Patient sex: M
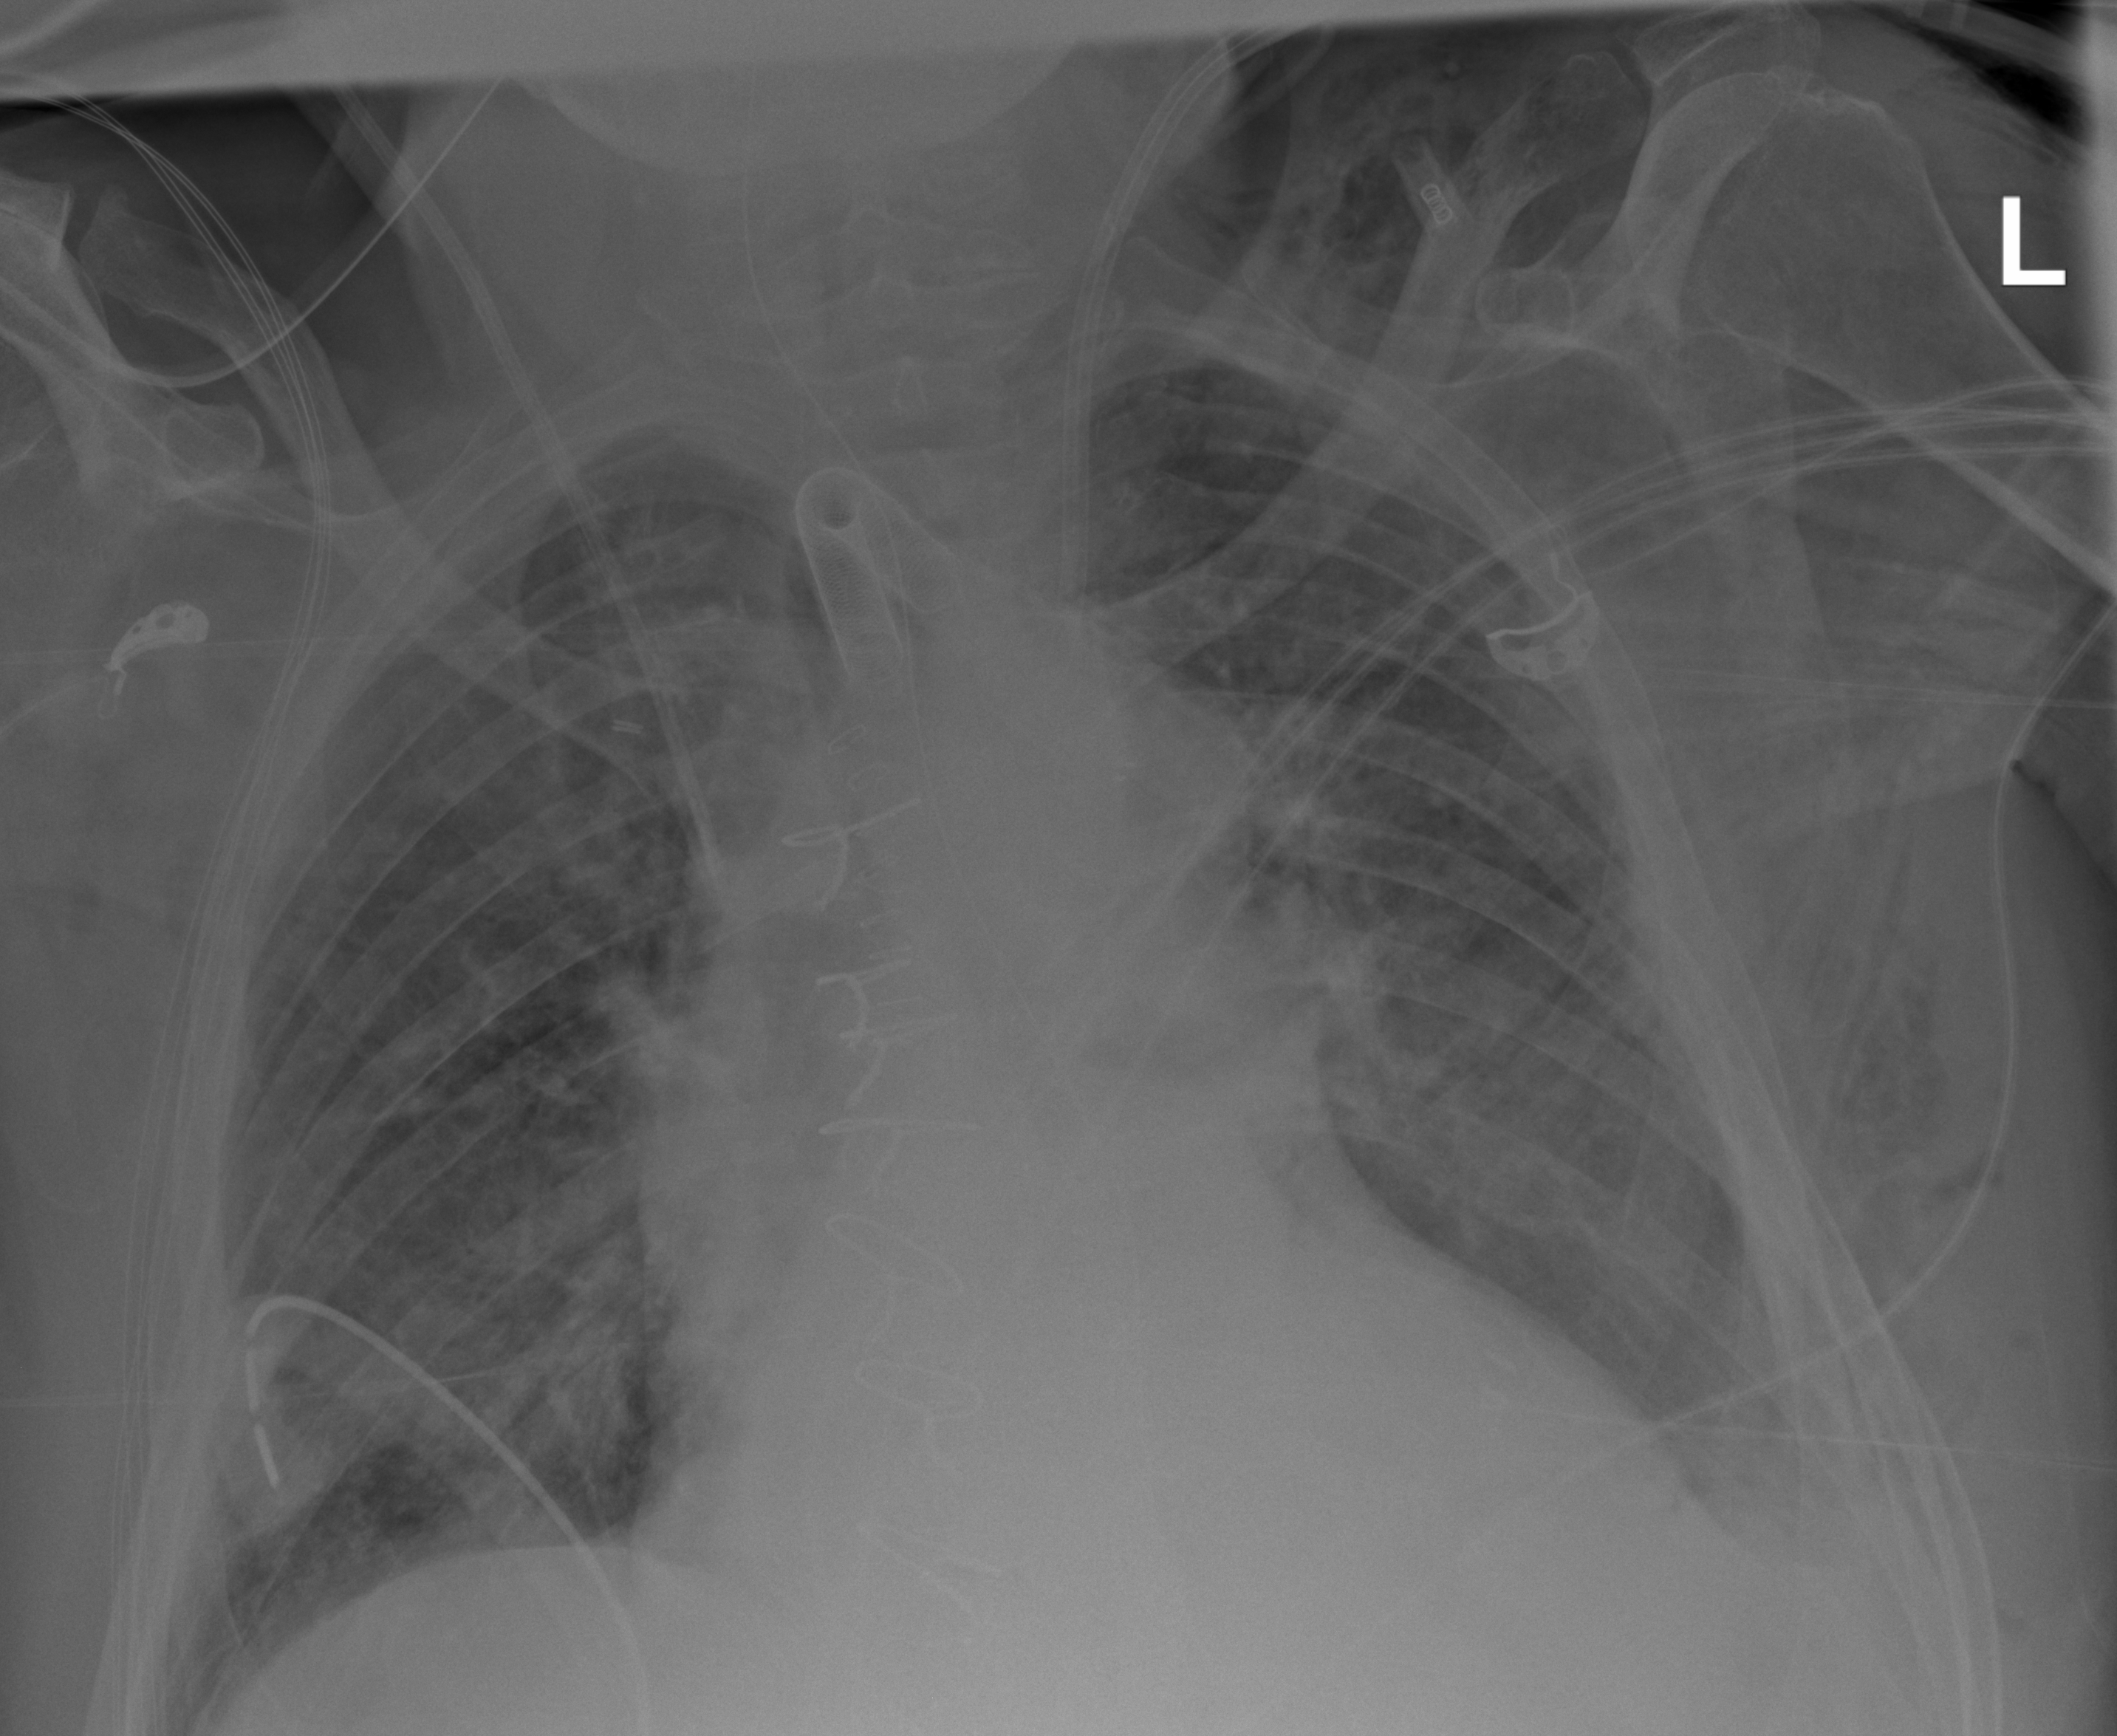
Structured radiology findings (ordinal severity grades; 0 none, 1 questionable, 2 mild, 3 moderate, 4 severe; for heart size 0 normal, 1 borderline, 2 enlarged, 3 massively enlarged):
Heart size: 2
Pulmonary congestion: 2
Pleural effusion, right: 0
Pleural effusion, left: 2
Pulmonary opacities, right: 0
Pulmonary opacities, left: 0
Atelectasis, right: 2
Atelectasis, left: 2